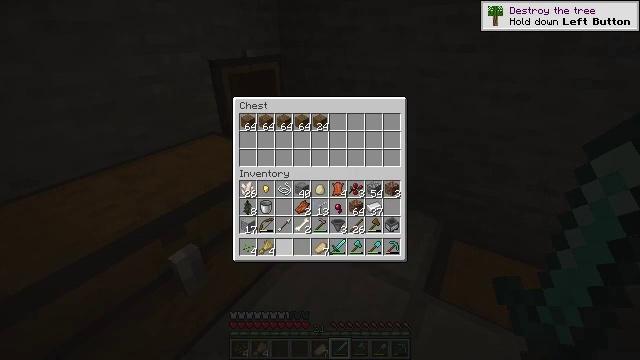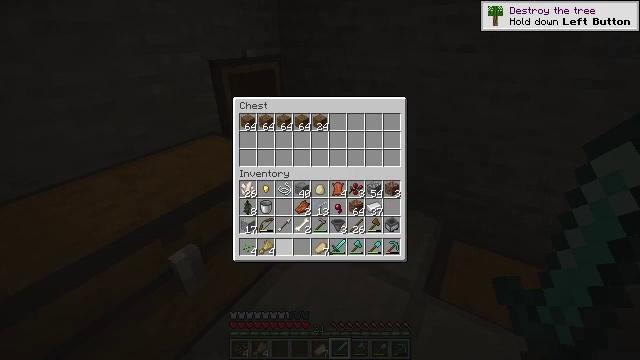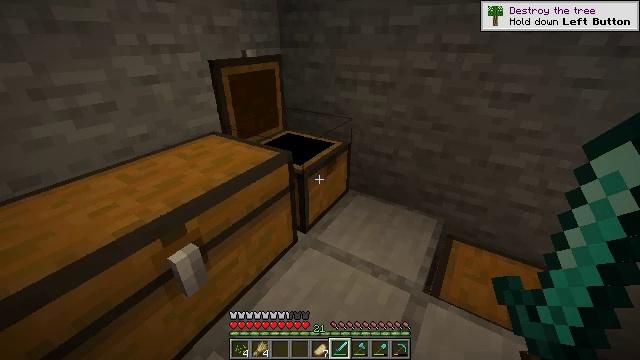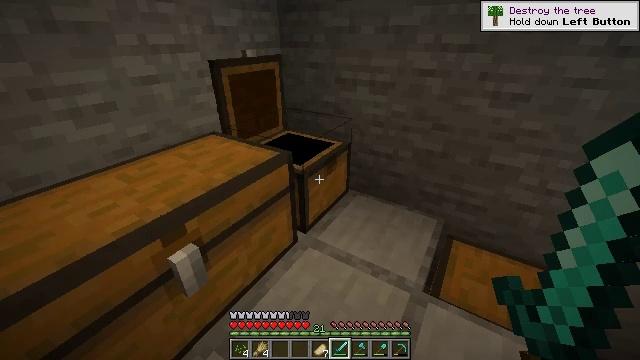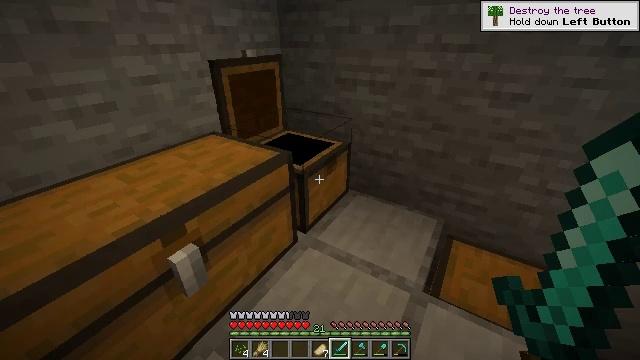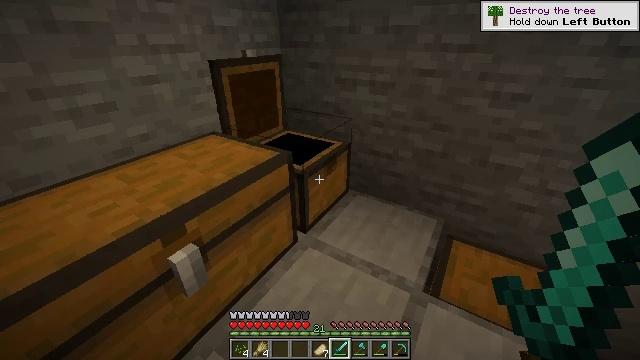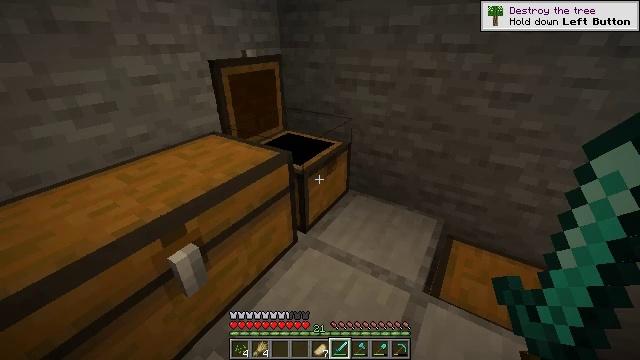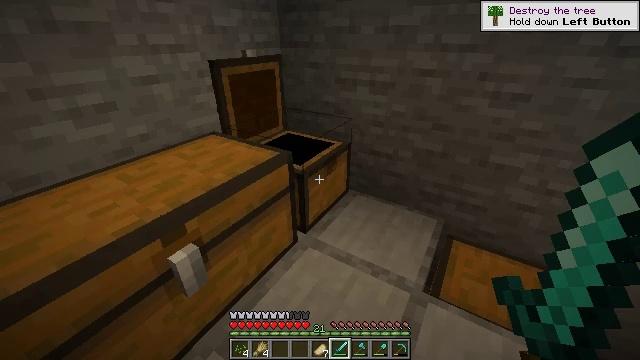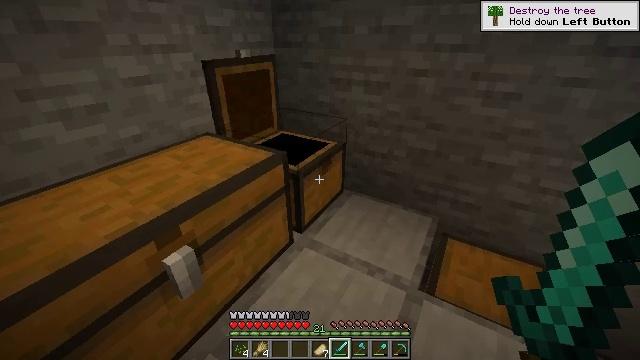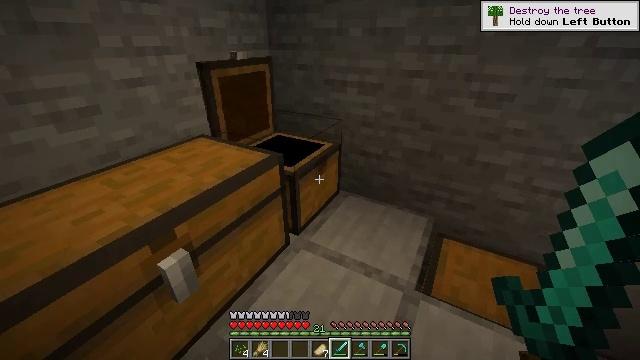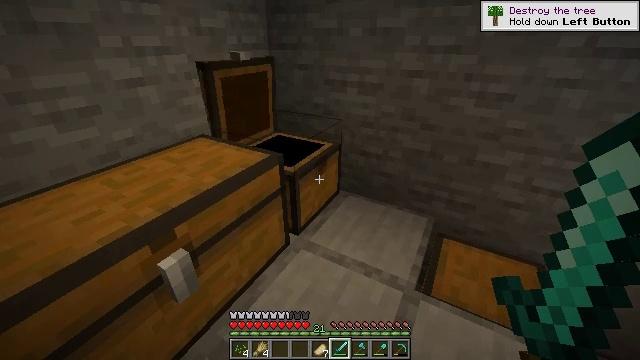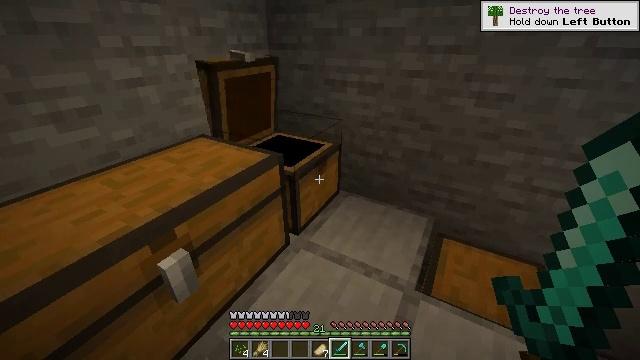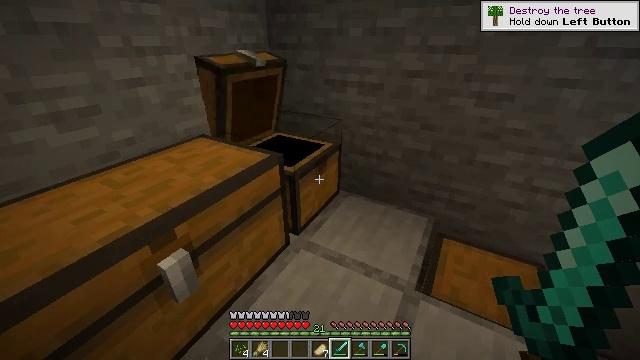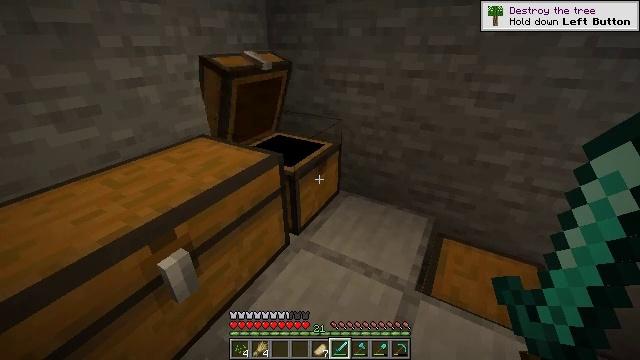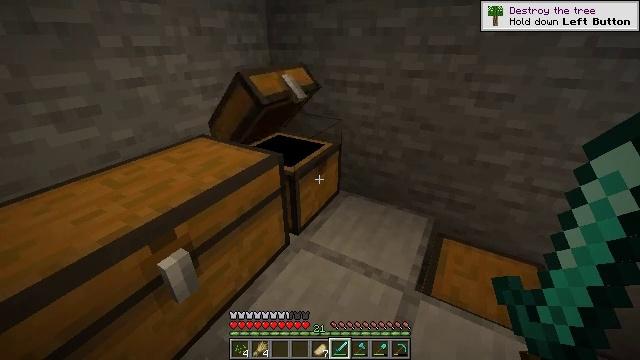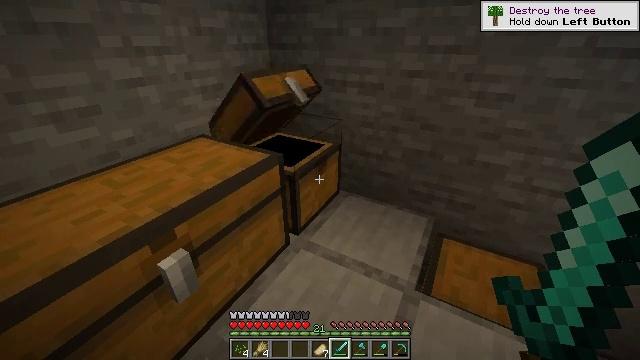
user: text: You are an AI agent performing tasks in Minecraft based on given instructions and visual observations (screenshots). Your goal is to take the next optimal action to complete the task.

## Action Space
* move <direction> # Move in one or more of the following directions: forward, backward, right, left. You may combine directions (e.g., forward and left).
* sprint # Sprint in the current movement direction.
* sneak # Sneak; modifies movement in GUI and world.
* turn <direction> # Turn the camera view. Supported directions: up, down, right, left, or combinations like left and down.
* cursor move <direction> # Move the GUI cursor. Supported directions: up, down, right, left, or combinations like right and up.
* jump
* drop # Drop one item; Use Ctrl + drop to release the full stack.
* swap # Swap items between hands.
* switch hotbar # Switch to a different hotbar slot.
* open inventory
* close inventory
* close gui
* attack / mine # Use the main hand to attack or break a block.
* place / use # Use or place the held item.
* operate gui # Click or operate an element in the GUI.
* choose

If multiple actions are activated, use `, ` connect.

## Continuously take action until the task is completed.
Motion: motion action
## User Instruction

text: Use a crafting table to craft a dispenser.
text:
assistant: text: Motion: no_op
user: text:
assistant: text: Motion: no_op
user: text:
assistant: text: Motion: no_op
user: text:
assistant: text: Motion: no_op
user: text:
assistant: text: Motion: no_op
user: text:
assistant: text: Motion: no_op
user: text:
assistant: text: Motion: no_op
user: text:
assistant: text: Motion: turn right
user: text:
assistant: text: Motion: turn right
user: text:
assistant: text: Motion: no_op
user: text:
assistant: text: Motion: no_op
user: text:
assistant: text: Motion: no_op
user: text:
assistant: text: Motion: no_op
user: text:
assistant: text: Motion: no_op
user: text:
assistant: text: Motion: no_op
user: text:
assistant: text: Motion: no_op
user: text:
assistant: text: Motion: no_op
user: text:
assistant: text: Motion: no_op
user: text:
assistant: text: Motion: no_op
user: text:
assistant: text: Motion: no_op
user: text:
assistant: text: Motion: no_op
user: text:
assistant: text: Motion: no_op
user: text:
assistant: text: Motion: no_op
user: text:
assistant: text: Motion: no_op
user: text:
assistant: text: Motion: no_op
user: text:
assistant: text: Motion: use / place
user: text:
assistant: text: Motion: use / place
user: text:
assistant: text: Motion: use / place
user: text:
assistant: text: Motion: no_op
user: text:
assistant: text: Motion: no_op